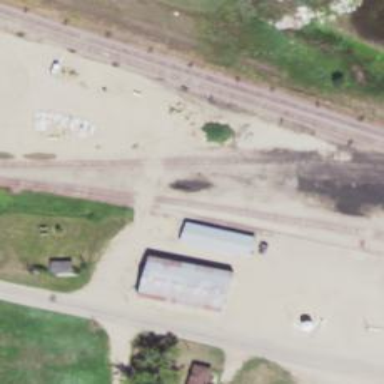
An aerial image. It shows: Railway siding for service.